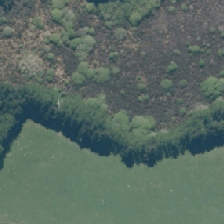
Land cover: herbaceous_freshwater_vege